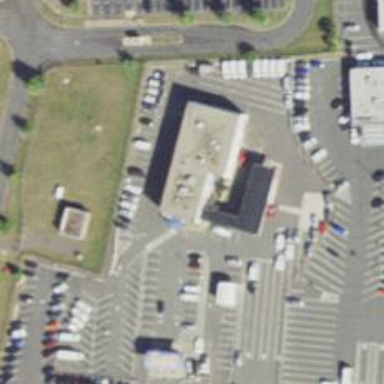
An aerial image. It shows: Car rental facility.